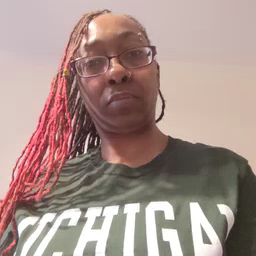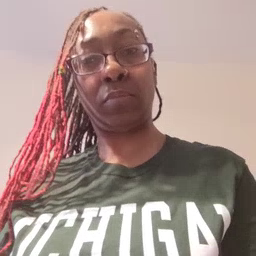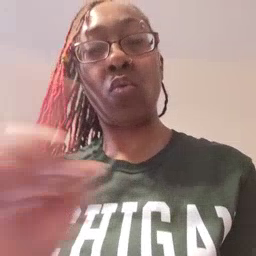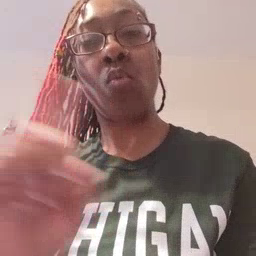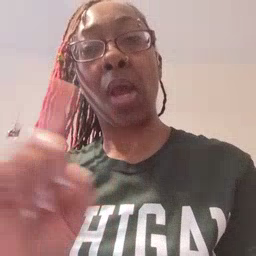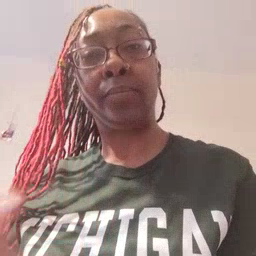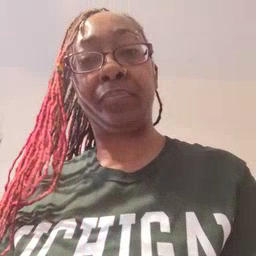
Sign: where